Question: How do I draw a vertical line instead of typing one by one?
For example, I wanna set a vertical line in column 10 for 20 rows. Just like my first line.
how do I do that in smart way?

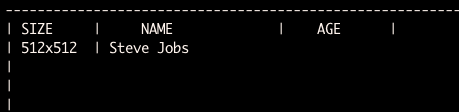
Answer: First, set <URL>, to allow yourself to navigate past the end of a line:
'''
:set virtualedit=all
'''
Then:
'''
10|<C-V>20jr|
'''
Where:
- <URL>